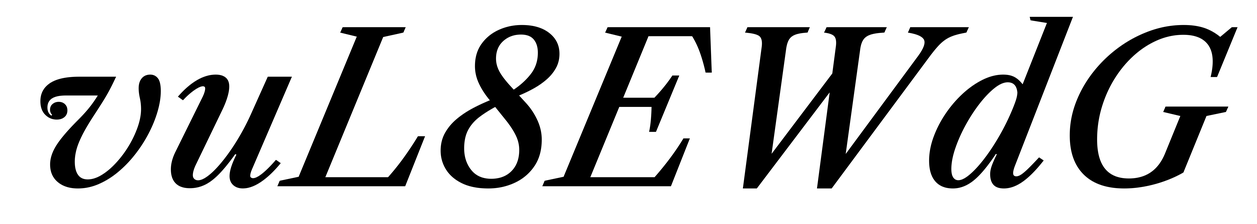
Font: LibreCaslonText-Italic_Medium_Italic